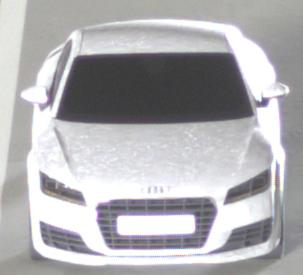
Make: Audi
Model: TT Coupé 1.8 TFSI
Detailed model: TT (8S) Coupé
Model produced from: 2015/08
Model produced until: 2018/06
Doors: 3
Color: white
Road condition: dry road
Daytime: midday
Contrast: medium contrast